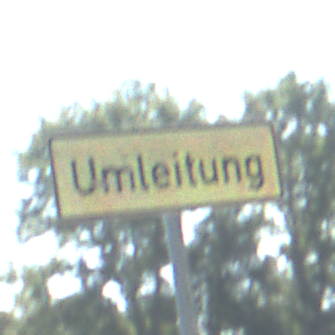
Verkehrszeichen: Umleitungsankuendigung
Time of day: Midday
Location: Outdoor (Nature)
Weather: Clear
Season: NotSpecified
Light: Natural